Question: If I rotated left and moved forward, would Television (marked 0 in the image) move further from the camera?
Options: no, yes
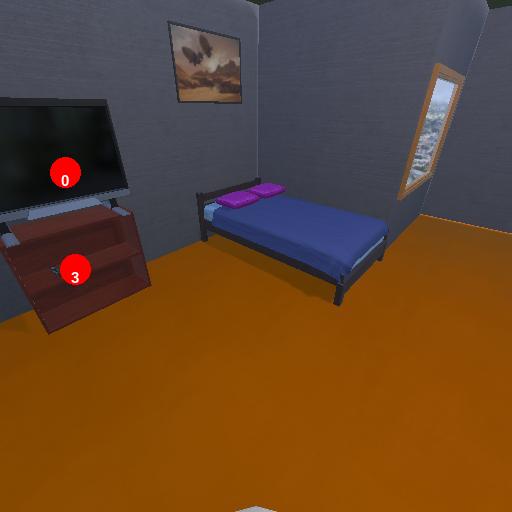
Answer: no